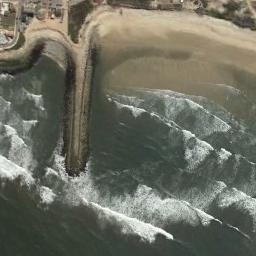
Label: beach